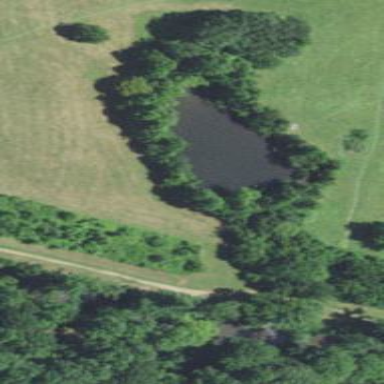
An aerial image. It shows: Pond with natural water.